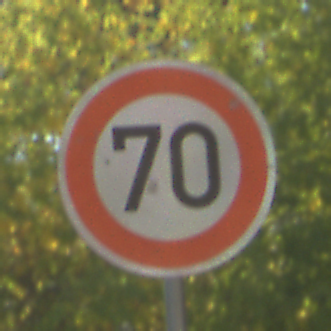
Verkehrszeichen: Geschwindigkeit70
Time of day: MorningAfternoon
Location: Outdoor (Nature)
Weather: PartlyCloudy
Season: NotSpecified
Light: Natural